Question: It is easy to arrange DIVs horizontally with float. For example:
'''
<div style="width: 500px;">
<div style="float:left; width: 200px; height: 100px; background-color:Yellow;"></div>
<div style="float:left; width: 150px; height: 60px; background-color:Blue;"></div>
<div style="float:left; width: 140px; height: 240px; background-color:Green;"></div>
<div style="float:left; width: 180px; height: 200px; background-color:Red;"></div>
<div style="float:left; width: 130px; height: 160px; background-color:Purple;"></div>
</div>
'''
This will produce:

But how to arrange the DIVs both horizontally and vertically? In this case, how to shift the Red and Purple DIVs upper where there is empty space (under Yellow and Blue DIVs)?
This is just an example, and I wish to find a method to make the arrangement for any set of DIVs (not only this typical example).
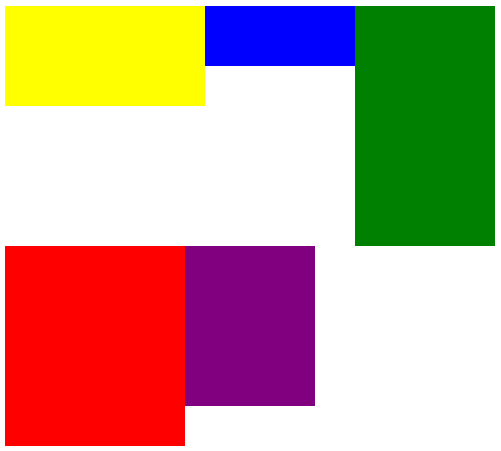
Answer: Assuming you are working with a dynamic set of arbitrarily sized objects, there is no pure CSS method to achieve this. You can get close by using a CSS3 multi-column layout if:
1. You only need to support modern browsers.
2. All objects can be arranged into equal-height groups.
Here, objects are arranged in groups of 300px height.
'''
<div id="blocks">
<div style="height: 100px; background-color: yellow;"></div>
<div style="height: 200px; background-color: blue;"></div>
<div style="height: 300px; background-color: green;"></div>
<div style="height: 200px; background-color: red;"></div>
<div style="height: 160px; background-color: purple;"></div>
</div>
#blocks {
-moz-column-count: 3;
-moz-column-gap: 0;
-webkit-column-count: 3;
-webkit-column-gap: 0;
column-count: 3;
column-gap: 0;
width: 450px;
}
#blocks div {
width: 150px;
}
'''
<URL>